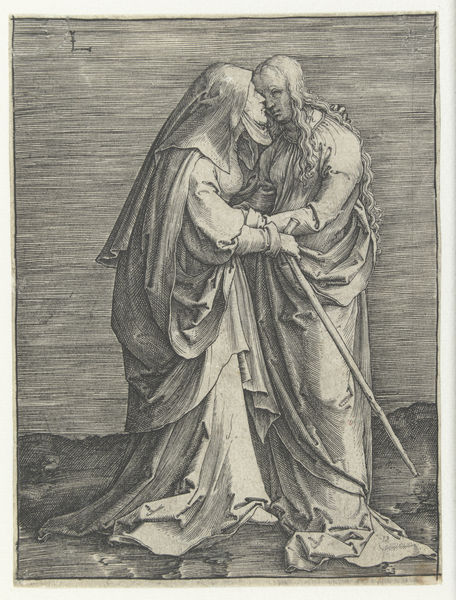
Titel: De visitatie
Künstler: Lucas van Leyden
Standort: Amsterdam
Institution: Rijksmuseum
Schlagwörter: folds, robes, white, women, black, dress, hair, robe, woman, old woman, hand, hill, hills, mountain, drawing, black and white, statue, cape, ink, pencil, draw, cane, desert, stick, veil, earth, sepia, hug, nun, head covering, hugging, comfort, care, crone